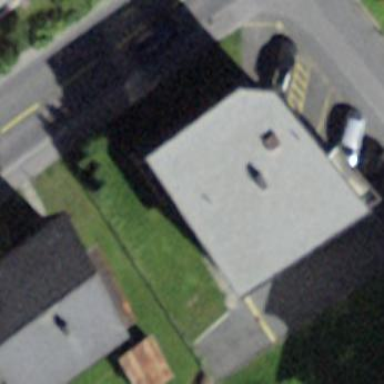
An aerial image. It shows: Flat-roofed building.